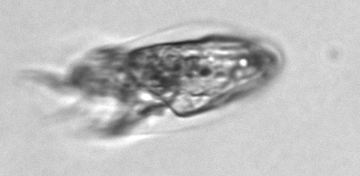
Label: Tintinnina